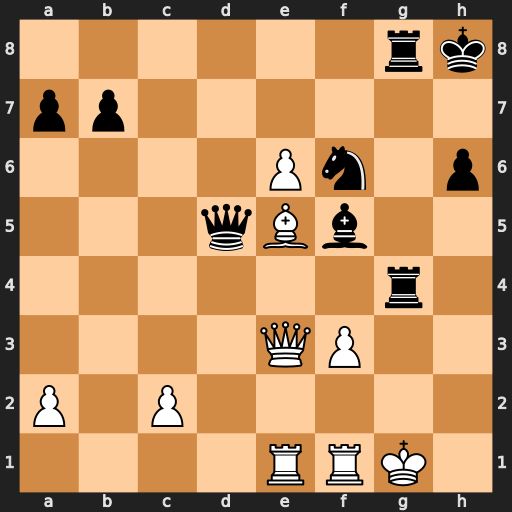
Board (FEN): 6rk/pp6/4Pn1p/3qBb2/6r1/4QP2/P1P5/4RRK1
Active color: w
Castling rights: -
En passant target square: -
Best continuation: fxg4 Rxg4+ Bg3